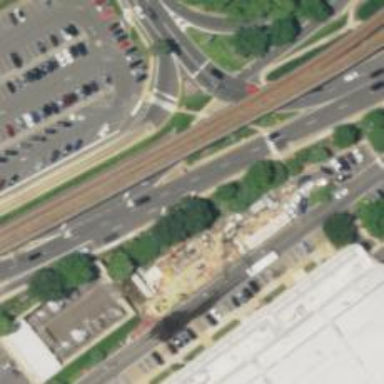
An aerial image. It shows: Busway road.